Question: I am getting memory leak in instruments in the code
'''
-(void)connectionDidFinishLoading:(NSURLConnection *)connection
{
NSAutoreleasePool *pool = [[NSAutoreleasePool alloc] init];
NSMutableString * res = [[[NSMutableString alloc] initWithBytes: [webData mutableBytes] length:[webData length] encoding:NSUTF8StringEncoding]autorelease];
[webData release];
[connection release];
[res replaceOccurrencesOfString:@"&" withString:@"&amp;" options:NSCaseInsensitiveSearch range:(NSRange){0,[res length]}];
[delegate getcat:res];
[pool drain];
}
- (void)getcat:(NSString*)xml
{
if (xmlParser) {
[xmlParser release];
}
Cid = [[NSMutableArray alloc] init];
Categories = [[NSMutableArray alloc] init];
NSData *data = [xml dataUsingEncoding:NSUTF8StringEncoding];
xmlParser = [[NSXMLParser alloc] initWithData:data];
[xmlParser setDelegate:self];
[xmlParser setShouldResolveExternalEntities:YES];
[xmlParser parse];
[xmlParser release];
'''
}
Is this the correct way to manage memory?
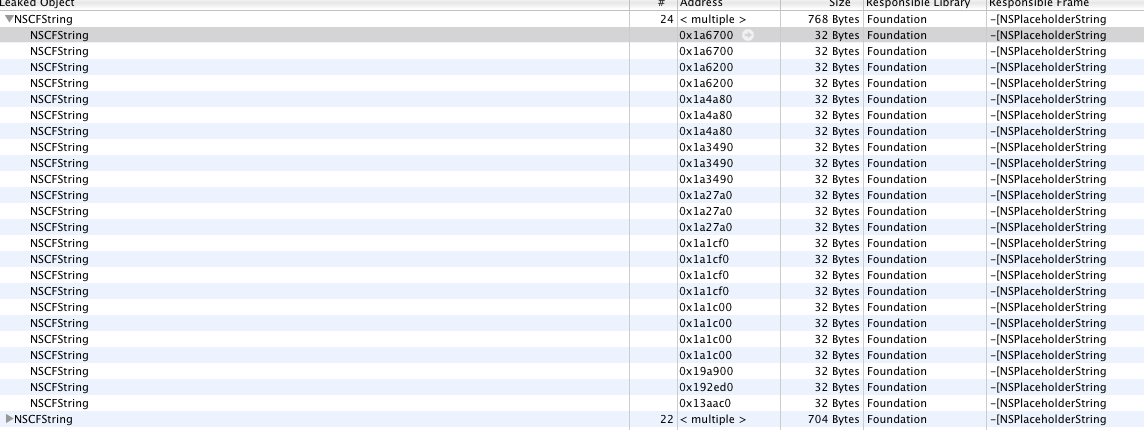
Answer: I fixed this issue
The leak is in
- (void)parser:(NSXMLParser *)parser didStartElement:(NSString *)elementName namespaceURI:(NSString *)namespaceURI qualifiedName:(NSString *)qName attributes:(NSDictionary *)attributeDict{ --->Always leaking in this line But leak instrument show that line
}
> replace the code with